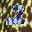
Label: 2